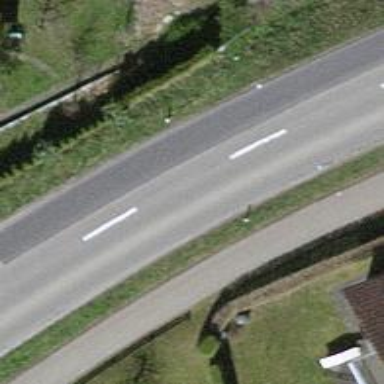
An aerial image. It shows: Tertiary road.